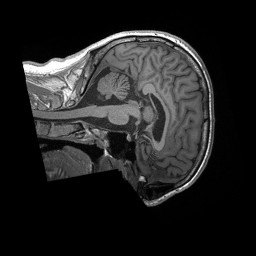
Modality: T1w
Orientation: sagittal
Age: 30
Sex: male
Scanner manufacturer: siemens
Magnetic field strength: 3 T
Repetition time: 2.4 s
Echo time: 0.00224 s